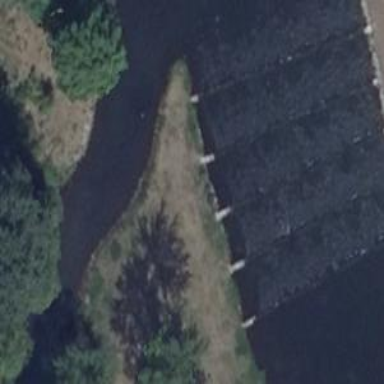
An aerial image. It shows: Weir in waterway.